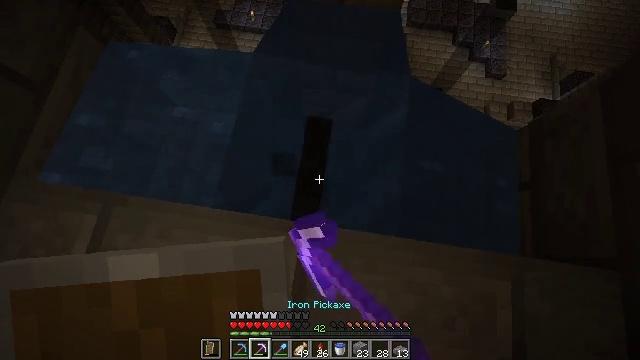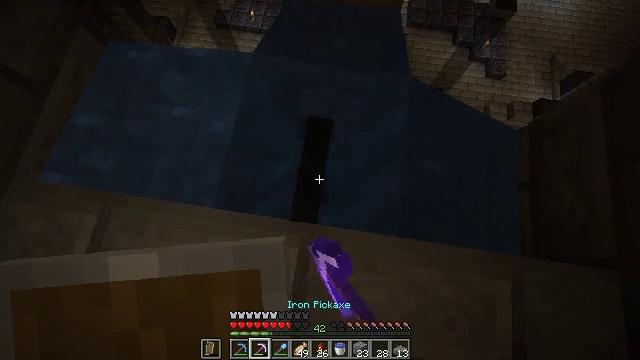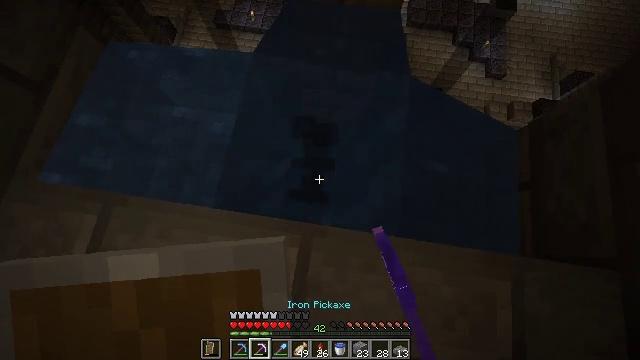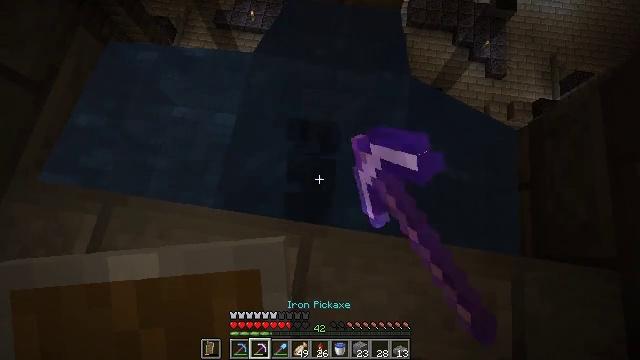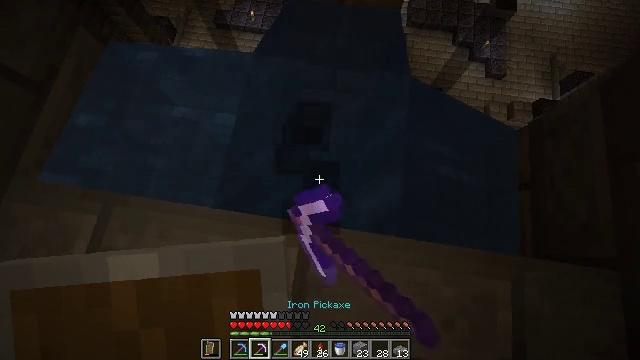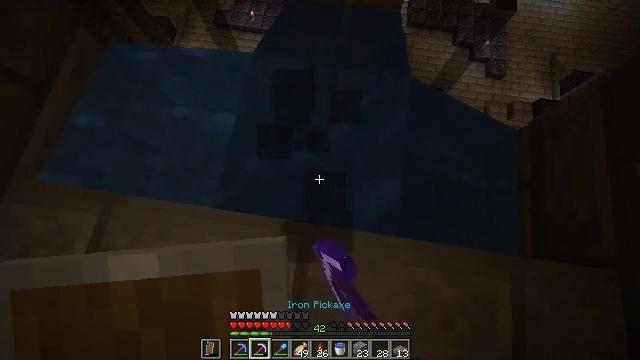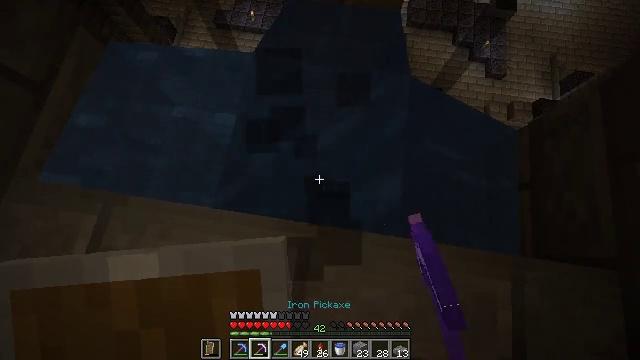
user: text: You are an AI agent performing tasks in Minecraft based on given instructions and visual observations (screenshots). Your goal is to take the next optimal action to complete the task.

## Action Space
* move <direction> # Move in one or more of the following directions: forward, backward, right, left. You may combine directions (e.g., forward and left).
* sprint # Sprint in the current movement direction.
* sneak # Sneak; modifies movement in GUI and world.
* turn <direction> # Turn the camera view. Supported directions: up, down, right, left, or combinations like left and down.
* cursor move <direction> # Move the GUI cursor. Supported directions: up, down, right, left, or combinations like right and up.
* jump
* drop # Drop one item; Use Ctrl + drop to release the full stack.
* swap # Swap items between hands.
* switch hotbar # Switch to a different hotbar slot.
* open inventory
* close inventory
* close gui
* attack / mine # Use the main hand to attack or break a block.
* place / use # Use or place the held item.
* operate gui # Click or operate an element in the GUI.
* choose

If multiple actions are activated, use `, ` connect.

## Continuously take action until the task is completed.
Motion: motion action
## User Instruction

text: Gather the black stained glass pane.
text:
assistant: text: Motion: sneak, attack / mine
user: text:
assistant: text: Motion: sneak, attack / mine
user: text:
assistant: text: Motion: sneak, attack / mine
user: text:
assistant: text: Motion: sneak, attack / mine
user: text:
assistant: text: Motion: sneak, attack / mine
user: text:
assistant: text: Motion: sneak, attack / mine
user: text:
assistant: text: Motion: sneak, attack / mine